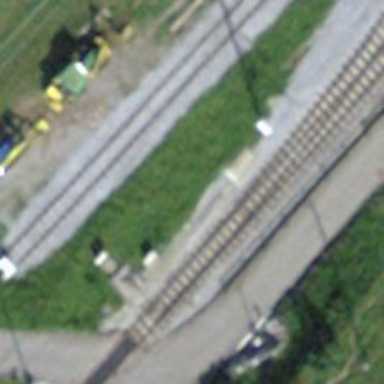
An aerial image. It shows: Railway switch.